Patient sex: M
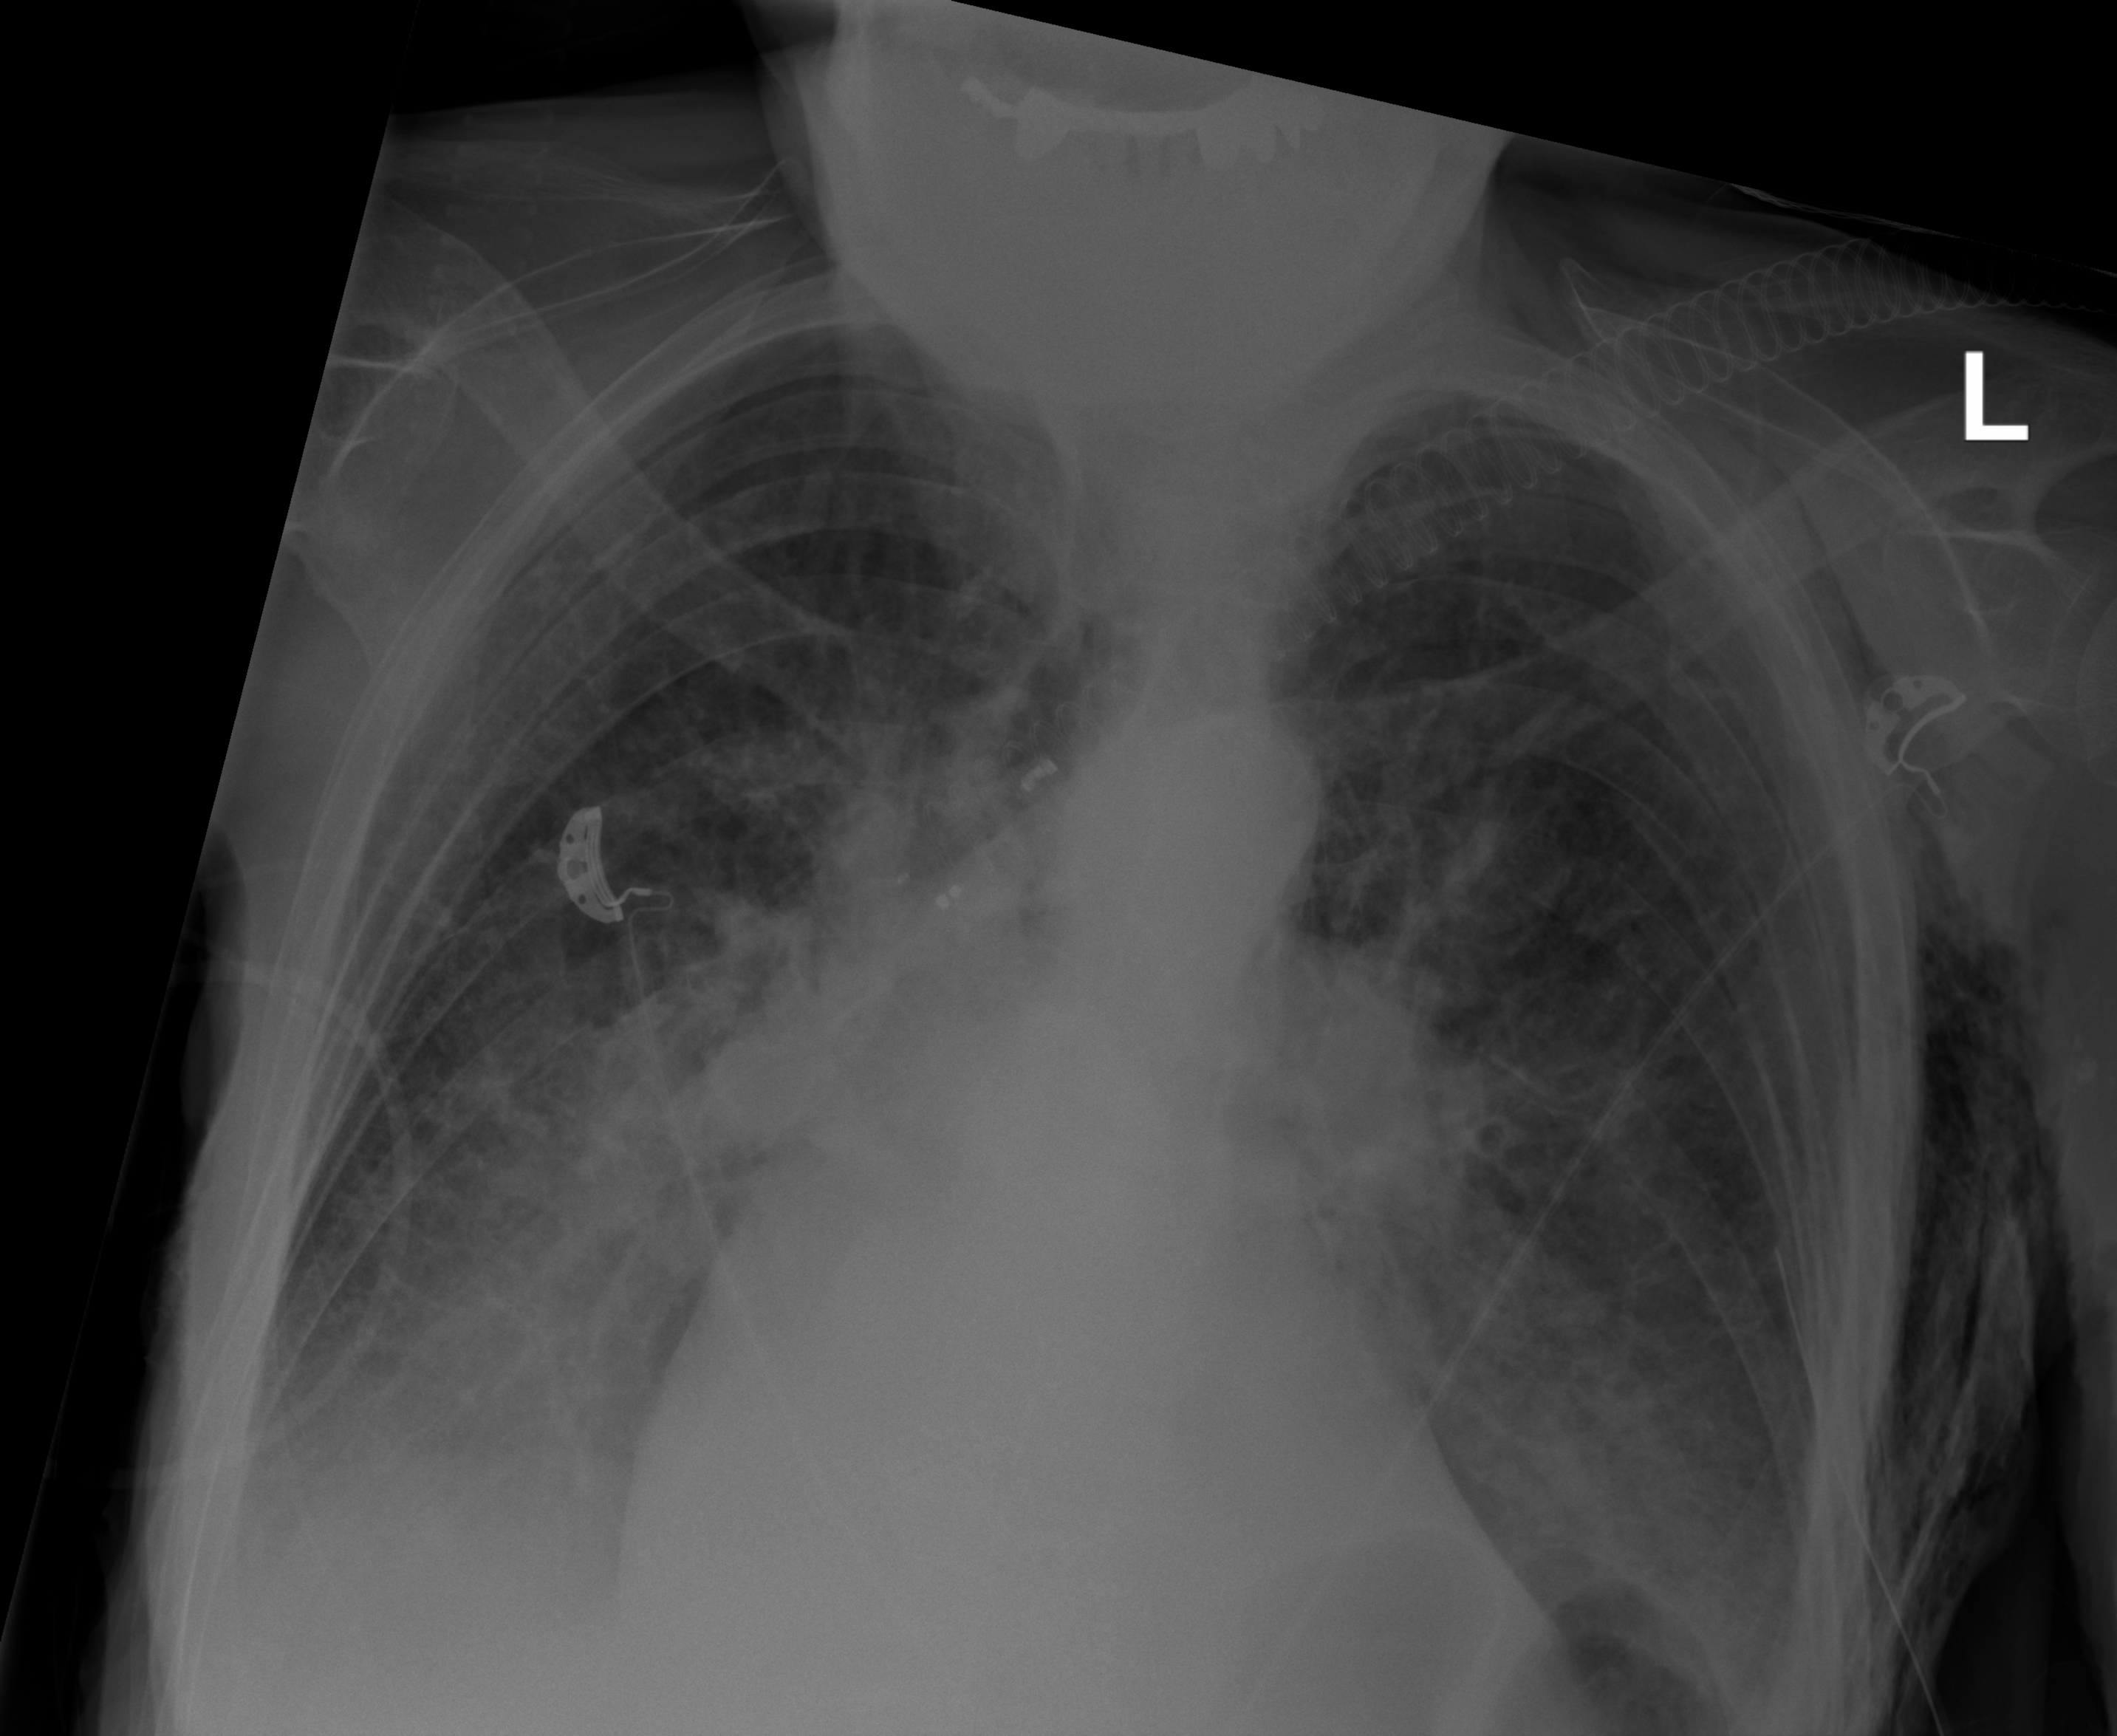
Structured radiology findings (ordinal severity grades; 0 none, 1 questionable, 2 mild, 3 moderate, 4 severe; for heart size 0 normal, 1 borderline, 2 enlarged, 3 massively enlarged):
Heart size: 1
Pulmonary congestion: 3
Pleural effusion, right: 3
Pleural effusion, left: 2
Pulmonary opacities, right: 2
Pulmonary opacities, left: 2
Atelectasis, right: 3
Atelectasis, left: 2